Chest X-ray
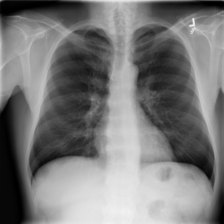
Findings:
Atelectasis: negative
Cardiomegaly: negative
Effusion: negative
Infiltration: negative
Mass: negative
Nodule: negative
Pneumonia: negative
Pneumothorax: negative
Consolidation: negative
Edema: negative
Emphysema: negative
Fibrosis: negative
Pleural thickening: negative
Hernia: negative